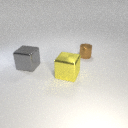
large yellow metal cube to the right of large gray metal cube